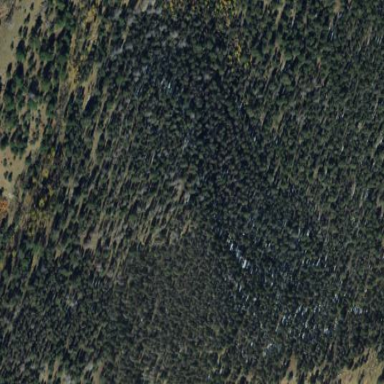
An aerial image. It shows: Forest area dominated by evergreen needle-leaved trees.